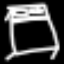
Label: bed